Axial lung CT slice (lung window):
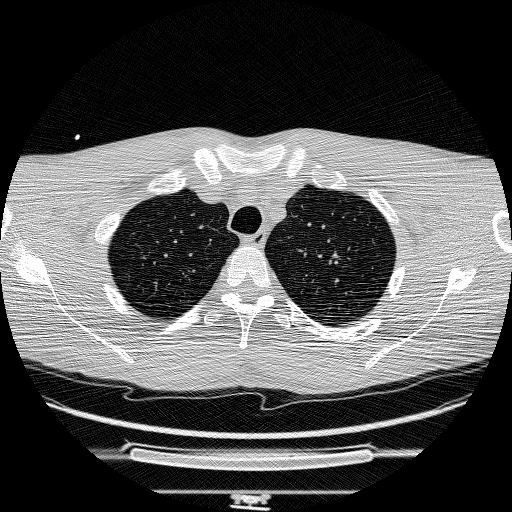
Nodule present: no